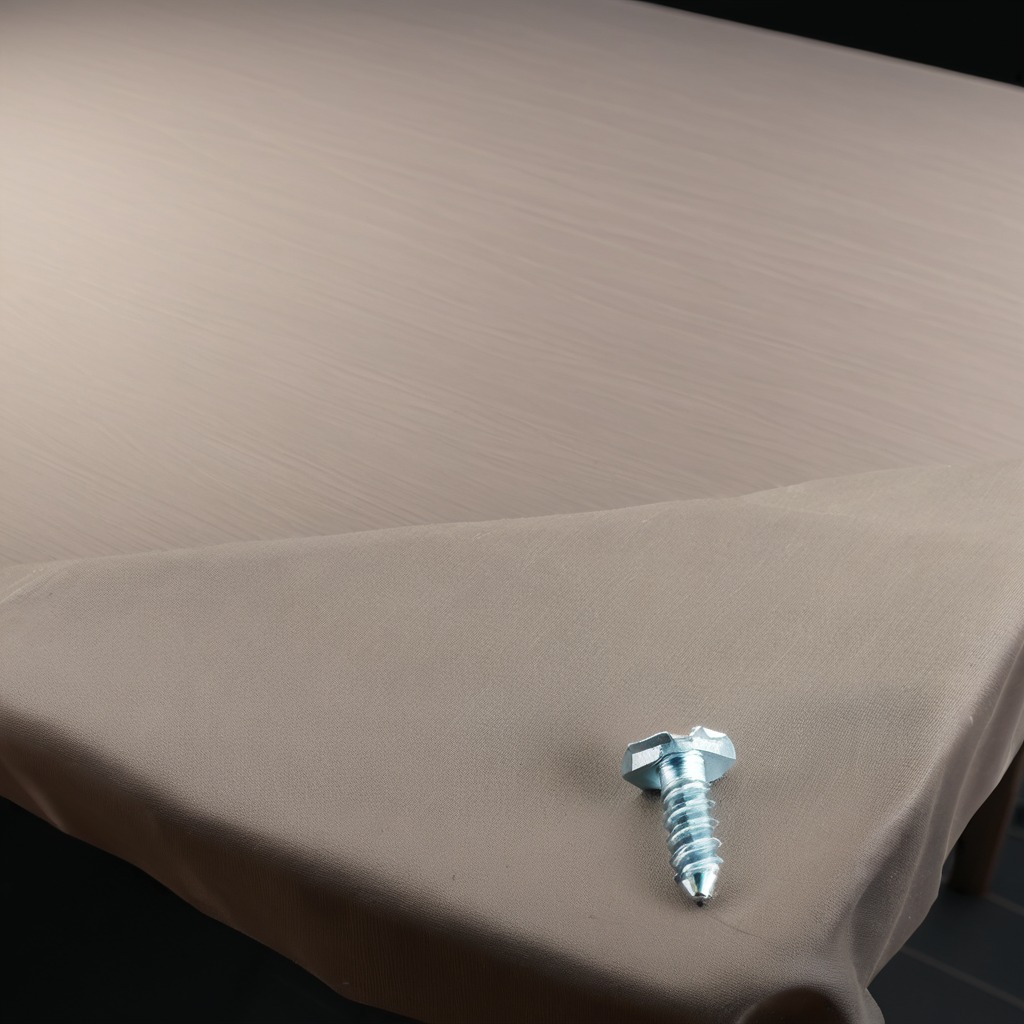
A metal screw lying on a wooden table inside a workshop at night dim ambient light soft shadows worn but beneath the cloth